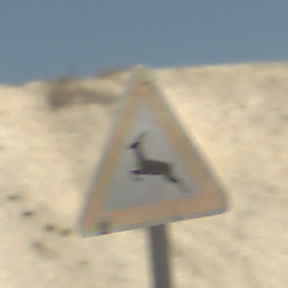
Verkehrszeichen: WildwechselRechts
Umgebung: Outdoor, Beach
Tageszeit: Midday
Wetter: PartlyCloudy
Licht: Natural
Jahreszeit: NotSpecified
Kontrast: HighContrast